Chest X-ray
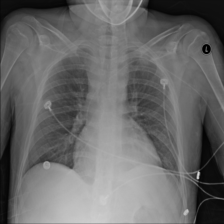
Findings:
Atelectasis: negative
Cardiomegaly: negative
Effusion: negative
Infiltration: positive
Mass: negative
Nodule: negative
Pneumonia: negative
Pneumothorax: negative
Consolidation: negative
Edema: negative
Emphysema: negative
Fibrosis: negative
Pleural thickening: negative
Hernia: negative